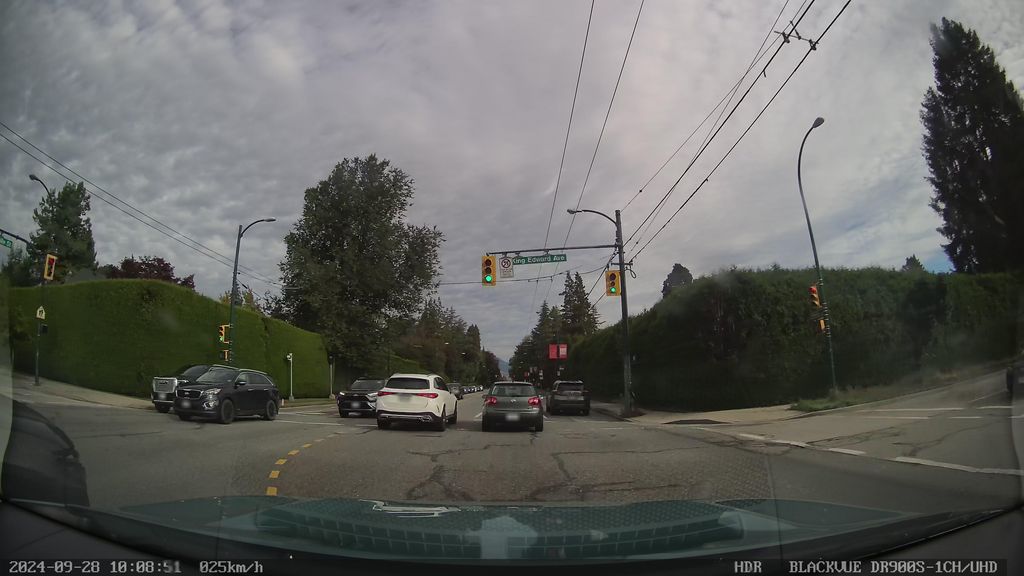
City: vancouver